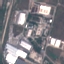
Land use / land cover: Industrial